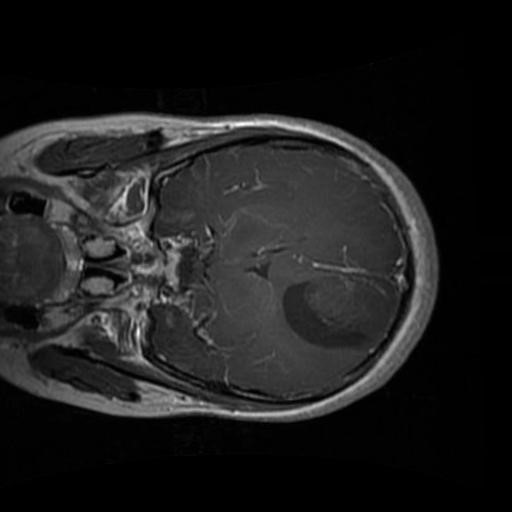
Label: brain_glioma